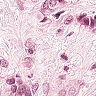
Metastatic tissue present: yes